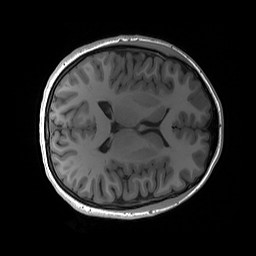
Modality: T1w
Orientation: axial
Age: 26
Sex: female